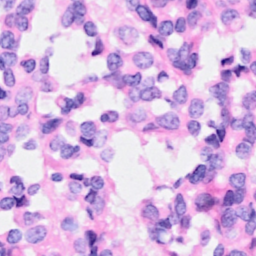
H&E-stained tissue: Breast